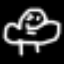
Label: frog